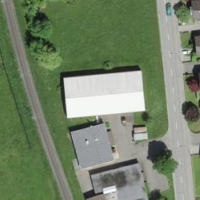
EUNIS habitat code: 55
Species observed at this site:
Tettigonia viridissima